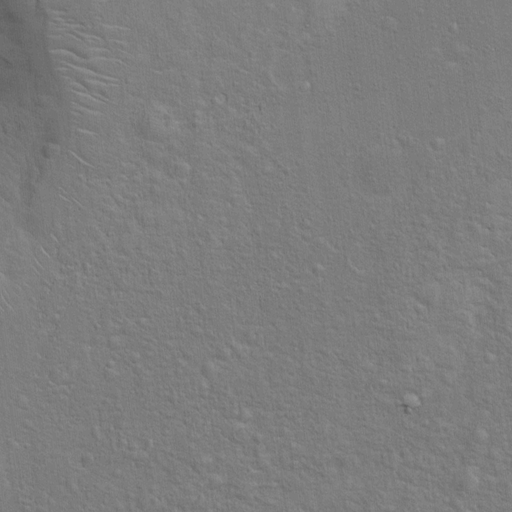
Objects detected: cone